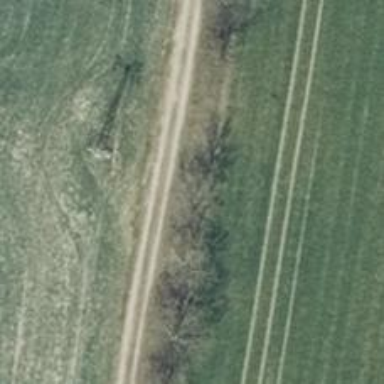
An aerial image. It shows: Deciduous needle-leaved tree.